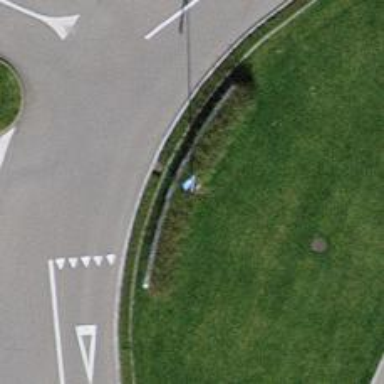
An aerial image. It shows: Flagpole which is man-made.